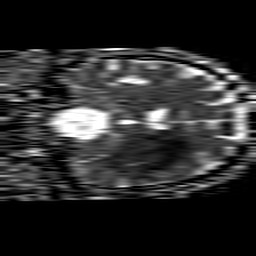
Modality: ADC
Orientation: coronal
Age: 50
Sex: male
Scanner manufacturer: philips
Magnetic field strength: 1.5 T
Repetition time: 4.6 s
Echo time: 0.08631 s